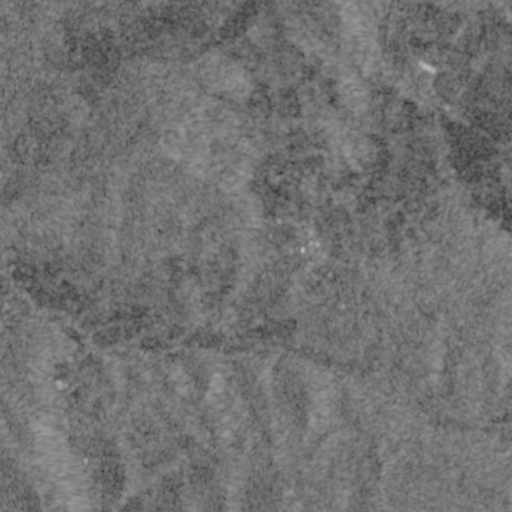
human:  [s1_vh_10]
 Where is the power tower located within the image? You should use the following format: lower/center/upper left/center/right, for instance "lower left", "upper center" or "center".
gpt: The power tower is located in the lower left of the image.
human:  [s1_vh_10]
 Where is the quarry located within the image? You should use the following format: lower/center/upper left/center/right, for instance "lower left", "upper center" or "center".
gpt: The quarry is located in the lower left of the image.
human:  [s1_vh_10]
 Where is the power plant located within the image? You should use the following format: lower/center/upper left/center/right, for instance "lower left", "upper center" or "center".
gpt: There is no power plant in the image.

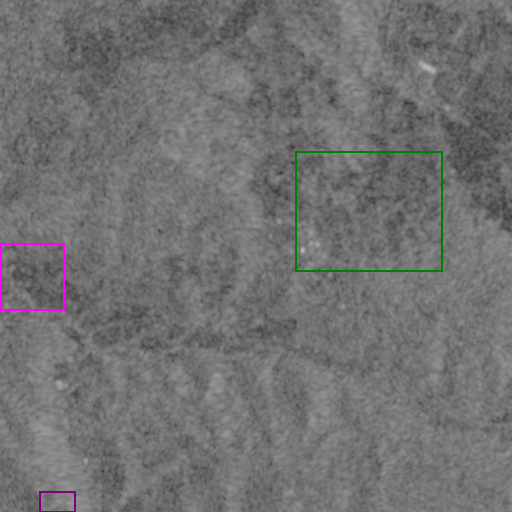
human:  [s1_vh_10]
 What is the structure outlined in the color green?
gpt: The structure outlined in green is a crop field.
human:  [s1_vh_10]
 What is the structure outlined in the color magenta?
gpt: The structure outlined in magenta is a park.
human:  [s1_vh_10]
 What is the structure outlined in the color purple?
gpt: The structure outlined in purple is a quarry.
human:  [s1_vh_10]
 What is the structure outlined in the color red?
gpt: There is no red outline.